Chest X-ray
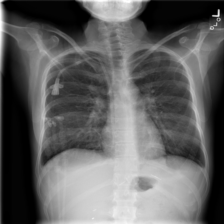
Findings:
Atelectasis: negative
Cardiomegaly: negative
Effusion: positive
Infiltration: negative
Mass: negative
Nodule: negative
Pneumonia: negative
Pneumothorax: negative
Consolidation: negative
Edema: positive
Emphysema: negative
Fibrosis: negative
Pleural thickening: negative
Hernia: negative